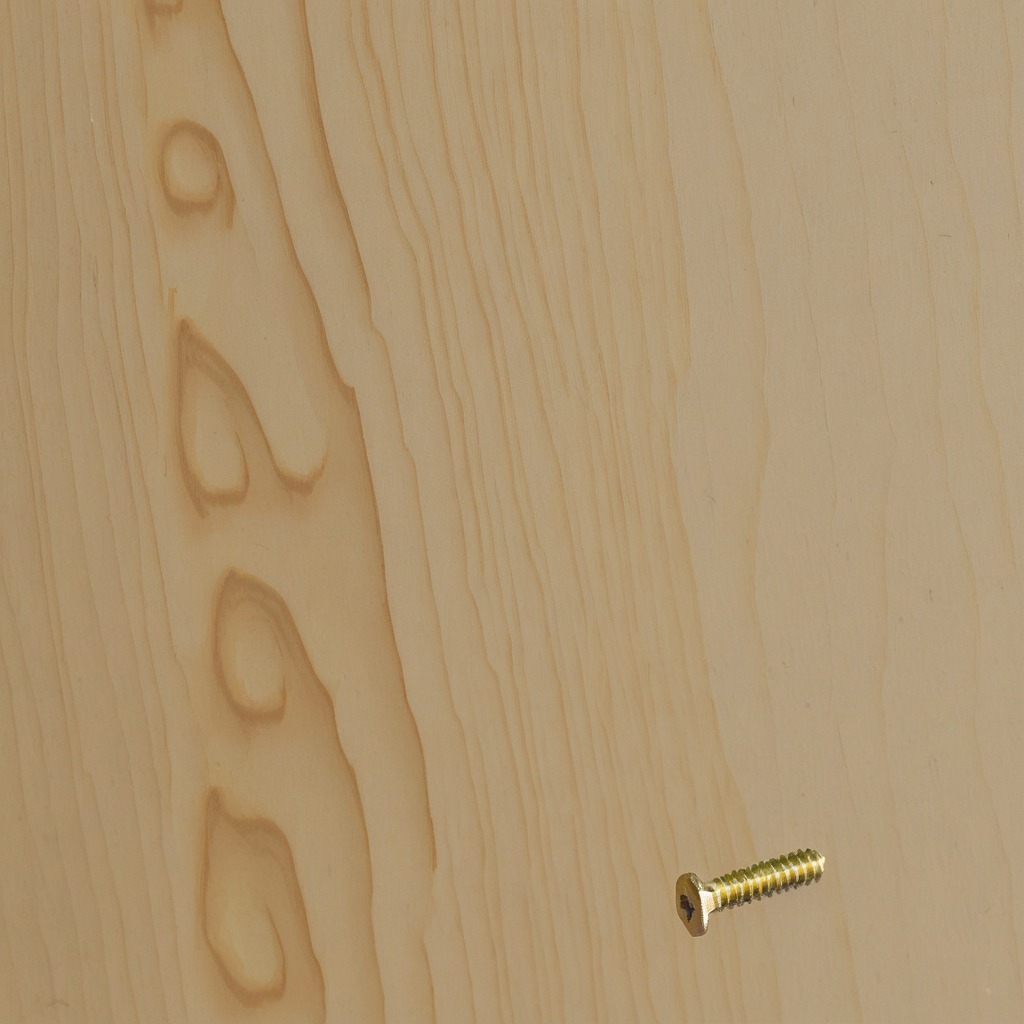
A metal screw is lying on the plywood surface in a paint workshop lit by afternoon window light.